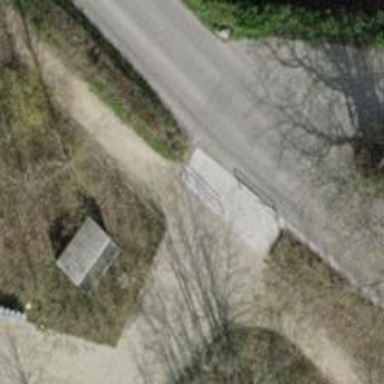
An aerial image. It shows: Double cycle barrier.